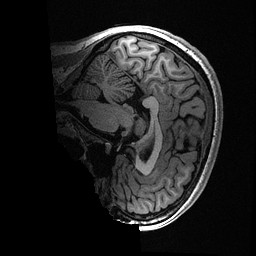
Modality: T1w
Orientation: sagittal
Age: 32
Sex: female
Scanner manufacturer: ge
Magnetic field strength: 3 T
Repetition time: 0.006952 s
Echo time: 0.00292 s